Question: Let's say there are two tables in our db.
Table1 has fields:
'''
Id
Field 2
Field 3
'''
Table2 has fields:
'''
Table1Id
Field 2
Field 3
'''
Right now Table1's PK is Id, and Table 2's PK is Table1ID (which makes sense.)
Table1 may or may not have a Table2 entity related to it. (depending on whether Table1.Field2's value is 3, but anyways..)
I've set up a FK on Table2 such that Table1.Id is related to Table2.Table1Id
My end goal here is to, when accessing Table1 via entity framework (db-first, by the way), I can get to my Table2 entity by just Table1.Table2 (should be null or populated).
Right now, I have to do something like Table1.Table2s.First()
What relationship am I missing to have this First() unnecesarry?
Note:
Table 1 already exists in our DB and is used. Table 2 is part of a new thing.
Here's my current creation of Table2 leading to my problem
'''
CREATE TABLE Table2(
Table1Id NUMERIC(18, 0),
Field2 BIT NOT NULL,
Field3 BIT NOT NULL,
CONSTRAINT Table2_pk PRIMARY KEY (Table1Id ),
CONSTRAINT FK_Table1ID
FOREIGN KEY (Table1Id)
REFERENCES Table1(Id)
);
'''
Even stranger, everything looks fine in the EDMX

Further, the EDXM file's association checks out with multiplicity 1 and 0..1
EDIT:
Throughout enough fuddling this works. I reverted my model and made the connection from scratch /again/ and it magically works. I'll try to think about why this work and edit if I figure out why.
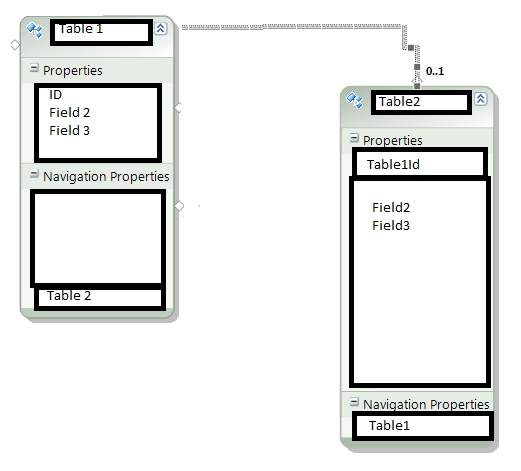
Answer: Are you using DB Fist or Code First? With DB First, it should just work:
Here is an image of what I get when I use EF DB first:

And here's an image showing that this setup does correctly give a singleton relationship:

Also, if you edit your '.edmx' file with a text editor, the 'Association' properties should be defined something like this:
'''
<Association Name="FK_Table1ID">
<End Role="Table1" Type="XOneModel.Store.Table1" Multiplicity="1" />
<End Role="Table2" Type="XOneModel.Store.Table2" Multiplicity="0..1" />
<ReferentialConstraint>
<Principal Role="Table1">
<PropertyRef Name="id" />
</Principal>
<Dependent Role="Table2">
<PropertyRef Name="Table1Id" />
</Dependent>
</ReferentialConstraint>
</Association>
'''
Can you double-check that?
If you are using Code-First, then you need to make sure you are defining your relationships correctly and that you define the 'Table2' member in 'Table1' as an single instance property and not a collection...if you're using CF, can you post your model code?